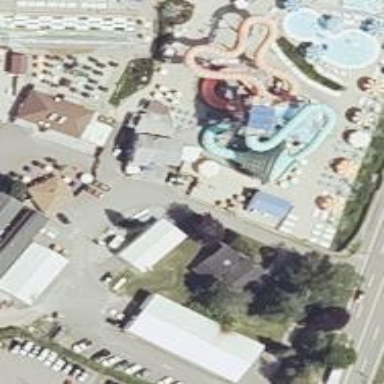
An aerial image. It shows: Water slide attraction.